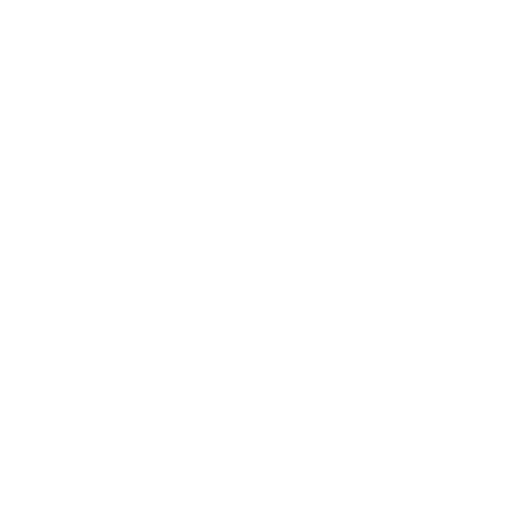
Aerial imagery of island in Alaska named Red Rock containing only unknown